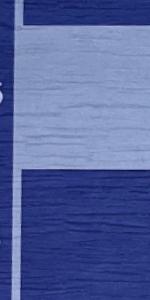
Label: Empty